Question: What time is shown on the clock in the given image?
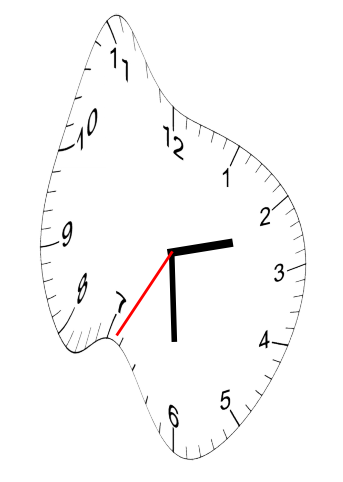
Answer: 02:29:35